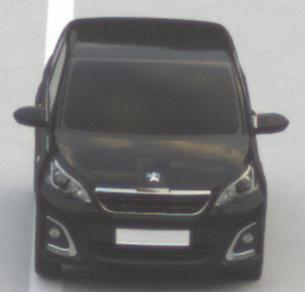
Make: Peugeot
Model: 108 1.0 VTi 68
Detailed model: 108
Model produced from: 2015/03
Model produced until: 2016/10
Doors: 3
Color: black
Road condition: dry road
Daytime: sunrise or sunset
Contrast: low contrast